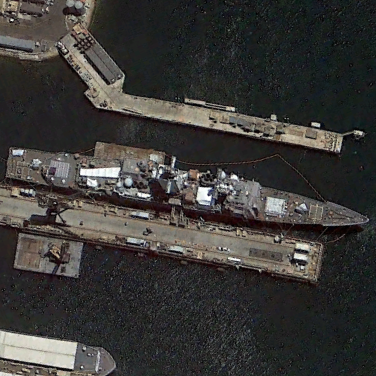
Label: cruiser